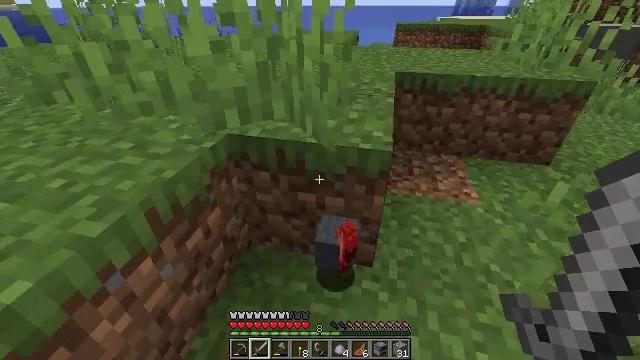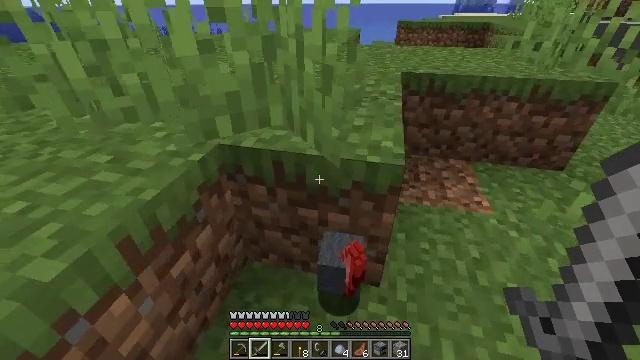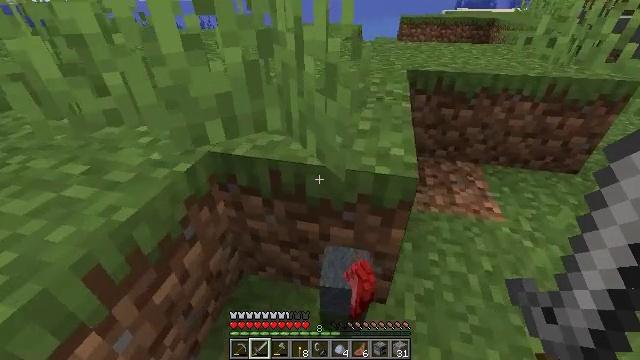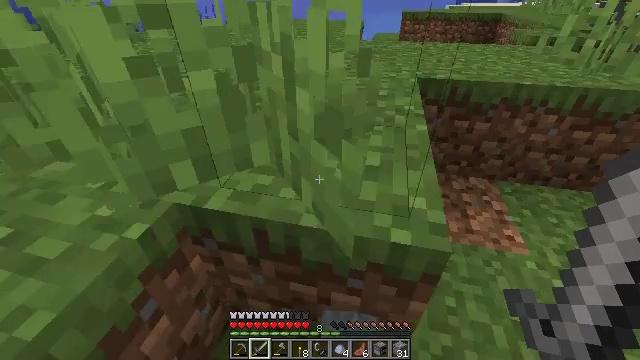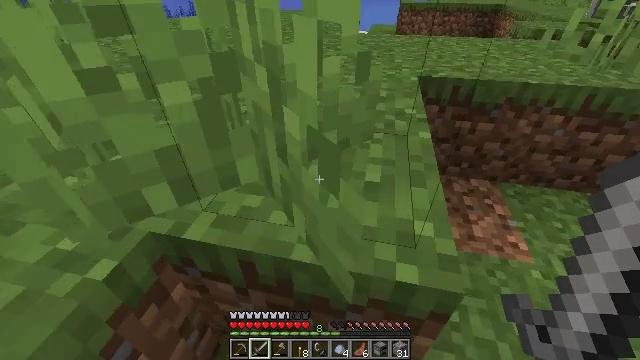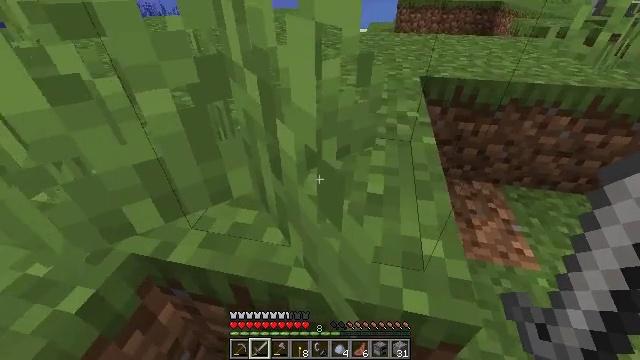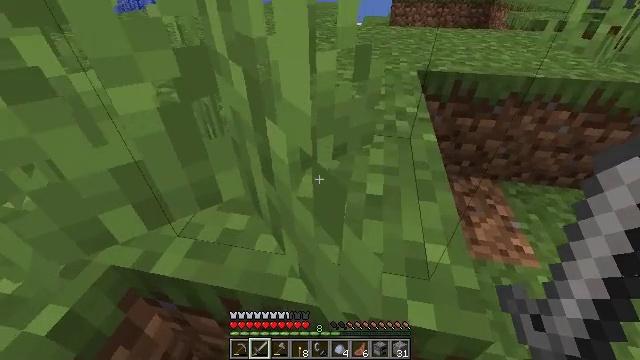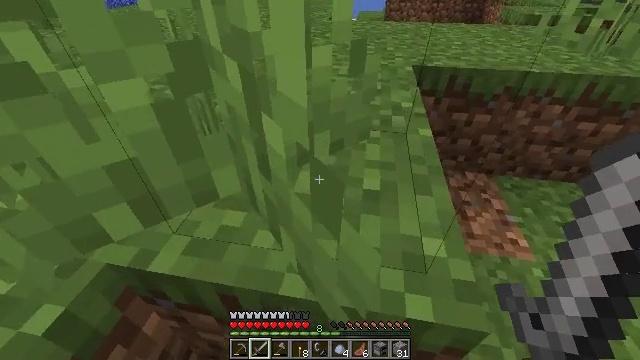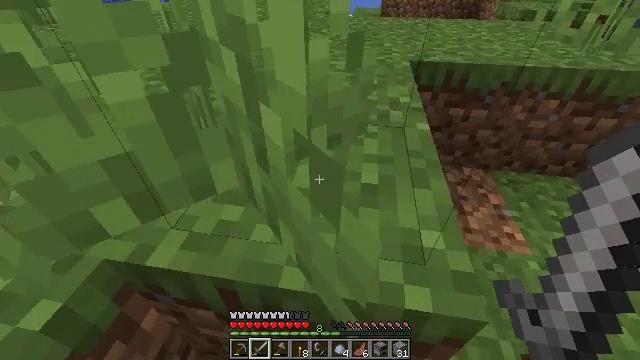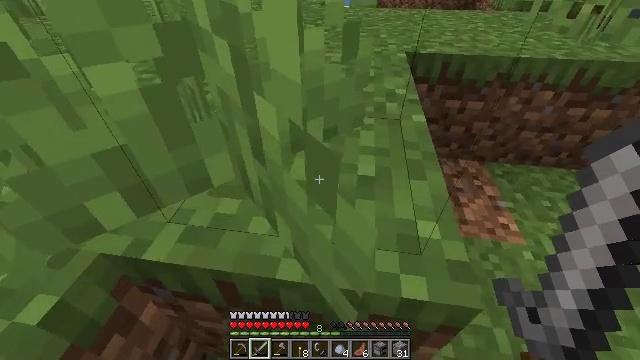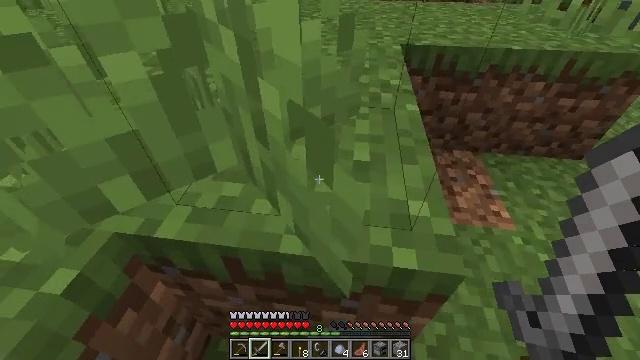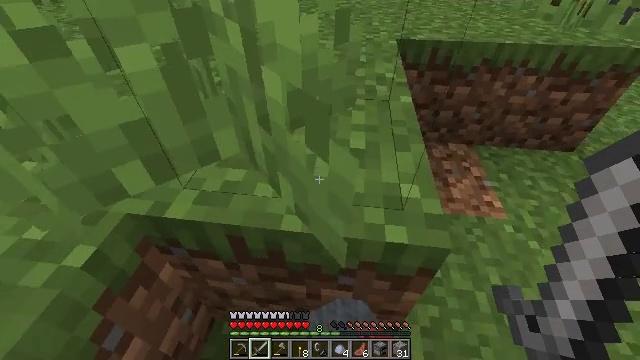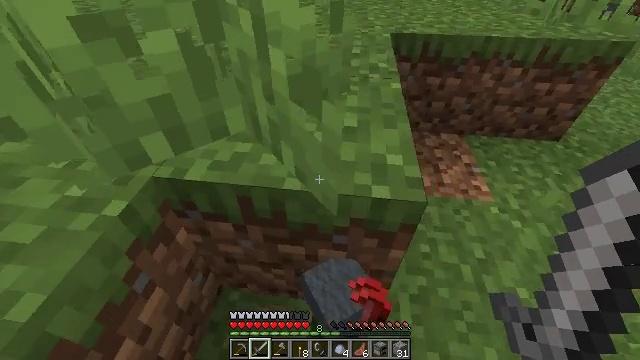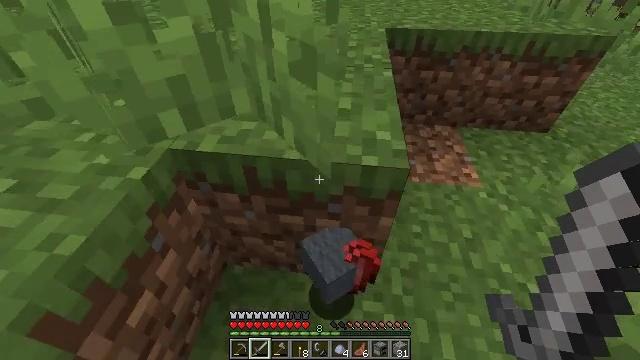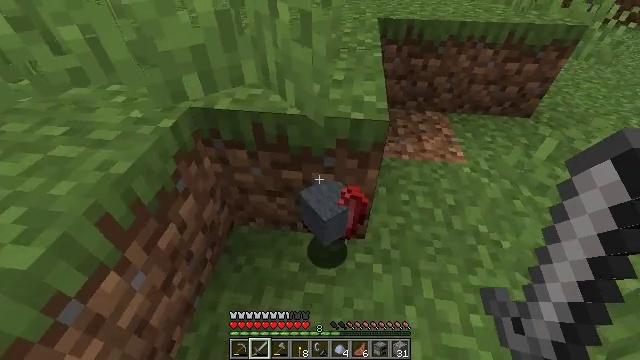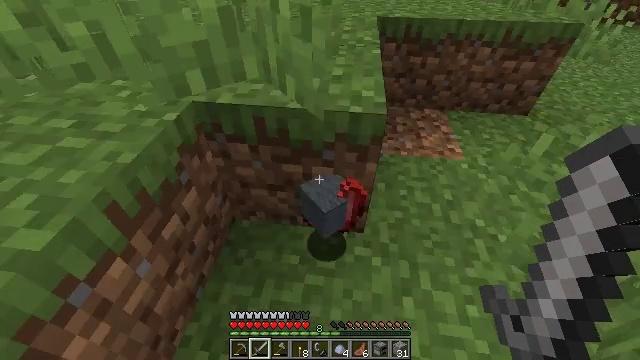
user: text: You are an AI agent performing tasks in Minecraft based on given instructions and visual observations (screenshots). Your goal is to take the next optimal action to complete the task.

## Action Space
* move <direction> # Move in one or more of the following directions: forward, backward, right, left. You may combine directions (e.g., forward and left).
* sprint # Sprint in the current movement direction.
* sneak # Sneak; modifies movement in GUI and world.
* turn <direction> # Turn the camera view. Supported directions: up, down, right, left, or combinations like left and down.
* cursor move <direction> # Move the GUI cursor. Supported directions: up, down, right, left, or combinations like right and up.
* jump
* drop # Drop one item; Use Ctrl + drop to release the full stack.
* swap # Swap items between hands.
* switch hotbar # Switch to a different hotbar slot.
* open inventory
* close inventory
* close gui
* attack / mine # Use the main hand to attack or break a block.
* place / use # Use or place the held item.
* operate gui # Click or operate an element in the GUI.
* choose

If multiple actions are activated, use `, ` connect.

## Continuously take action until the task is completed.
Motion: motion action
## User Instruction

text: Harvest grass block to clear the area.
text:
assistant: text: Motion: move forward
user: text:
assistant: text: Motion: move forward
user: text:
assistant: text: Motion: move forward
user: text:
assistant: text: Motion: move forward, turn down
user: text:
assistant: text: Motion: no_op
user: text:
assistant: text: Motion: turn right and down
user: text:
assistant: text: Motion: turn right
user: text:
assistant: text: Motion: no_op
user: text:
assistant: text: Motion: turn down
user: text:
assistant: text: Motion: move back, turn down
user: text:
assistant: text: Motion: move back
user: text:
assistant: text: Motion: move back
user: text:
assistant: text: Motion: move back
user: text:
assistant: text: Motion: move back
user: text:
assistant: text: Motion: move back
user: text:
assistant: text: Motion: move back
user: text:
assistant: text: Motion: move back
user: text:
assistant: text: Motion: no_op
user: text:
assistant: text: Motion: no_op
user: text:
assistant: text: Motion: no_op
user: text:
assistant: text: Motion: no_op
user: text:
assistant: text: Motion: no_op
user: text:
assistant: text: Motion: no_op
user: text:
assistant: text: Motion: no_op
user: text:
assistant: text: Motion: no_op
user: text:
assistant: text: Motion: no_op
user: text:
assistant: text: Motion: no_op
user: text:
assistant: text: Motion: no_op
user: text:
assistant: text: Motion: no_op
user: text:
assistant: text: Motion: no_op